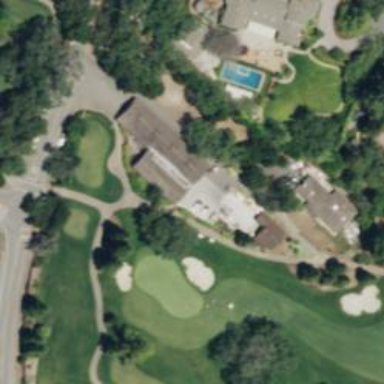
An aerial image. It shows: Path designated for golf carts.